Field crop: tomato
Growth stage: 1
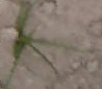
Species: cyperus